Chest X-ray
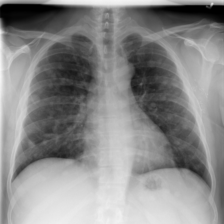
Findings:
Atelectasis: negative
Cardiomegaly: negative
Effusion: negative
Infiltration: negative
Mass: negative
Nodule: positive
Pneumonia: negative
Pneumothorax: negative
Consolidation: negative
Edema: negative
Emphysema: negative
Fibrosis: negative
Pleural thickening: negative
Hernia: negative